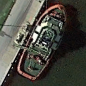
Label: civil